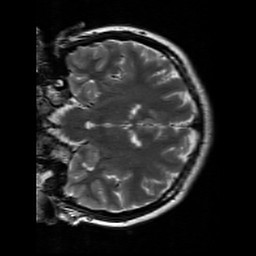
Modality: T2w
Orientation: coronal
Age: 19
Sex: female
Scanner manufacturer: siemens
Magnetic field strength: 3 T
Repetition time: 7 s
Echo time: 0.09 s